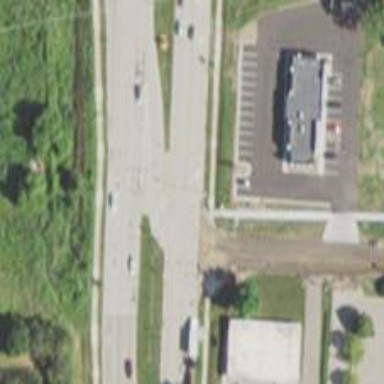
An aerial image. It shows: Secondary link road.